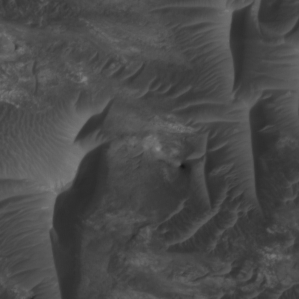
Label: non_frost